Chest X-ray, PA view. Patient: 52 years old, sex M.
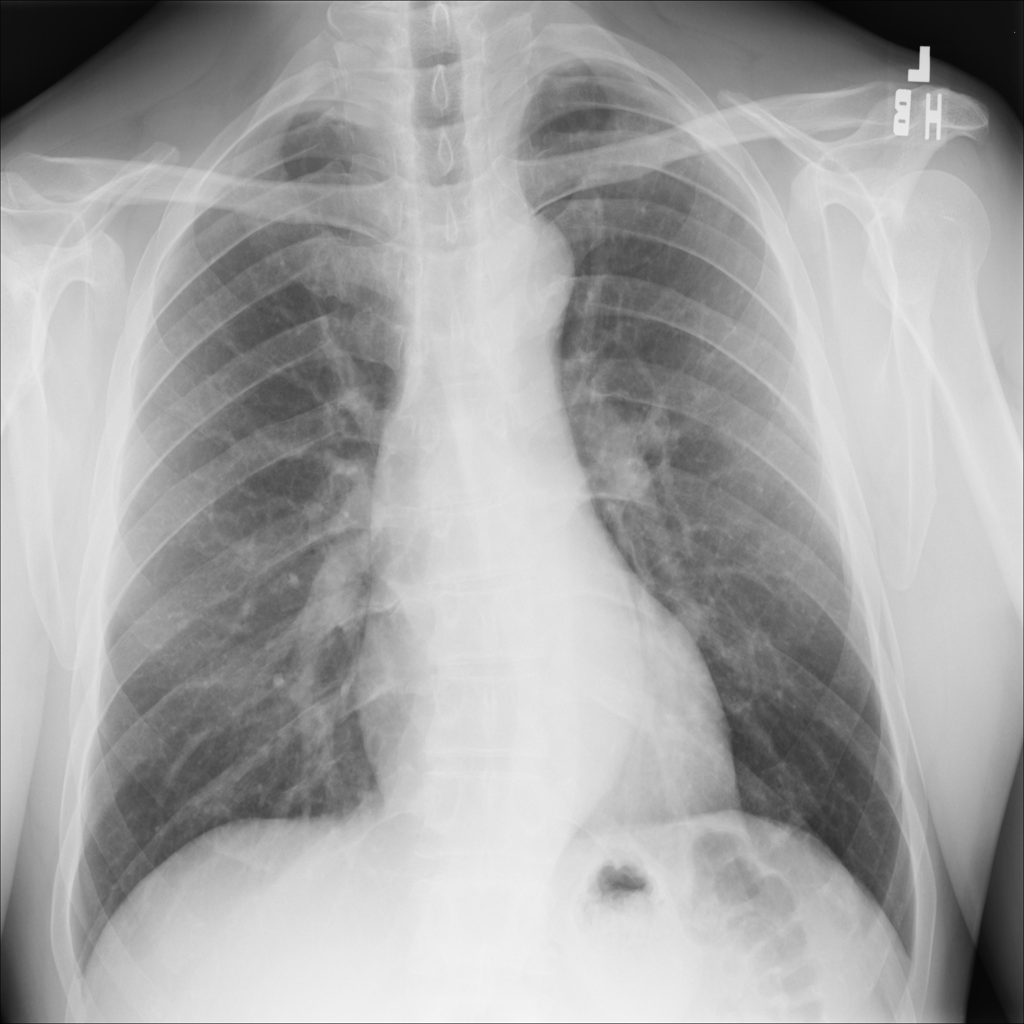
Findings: No Finding